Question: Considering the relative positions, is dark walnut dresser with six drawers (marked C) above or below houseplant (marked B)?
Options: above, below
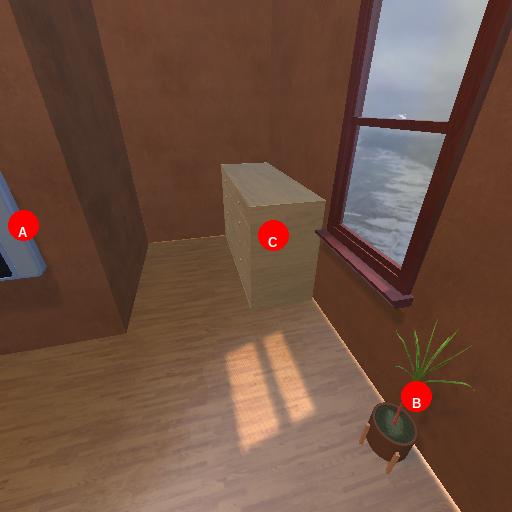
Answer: above